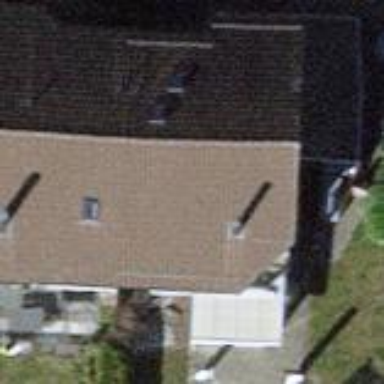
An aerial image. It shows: Brown-roofed house.